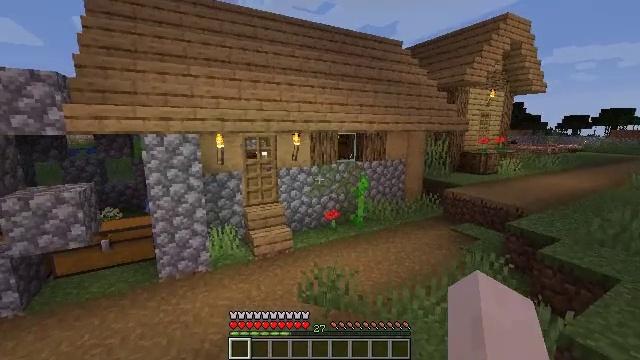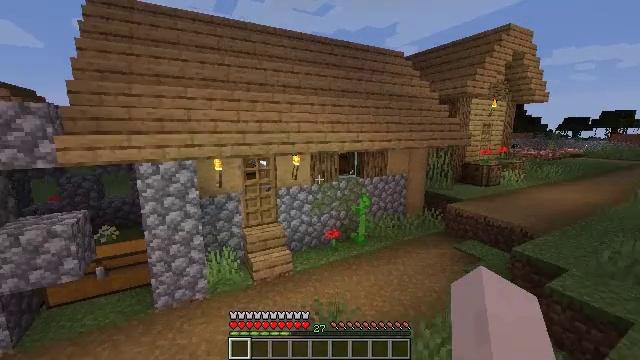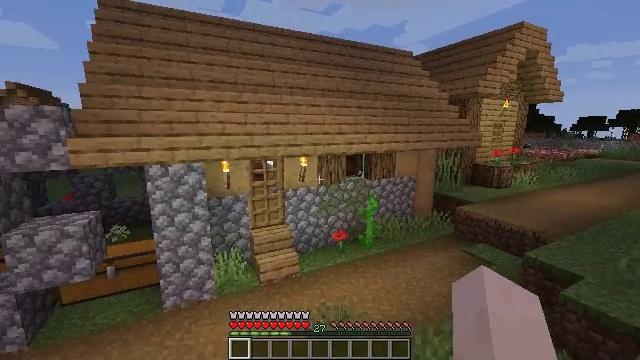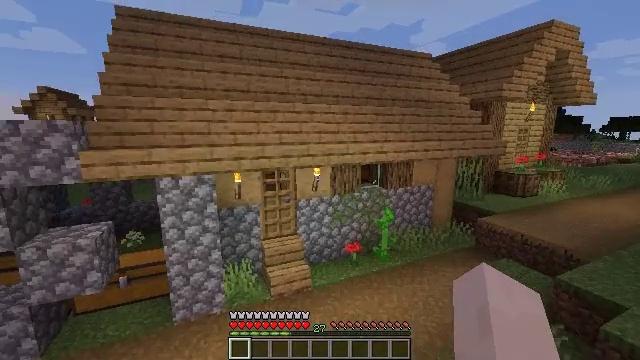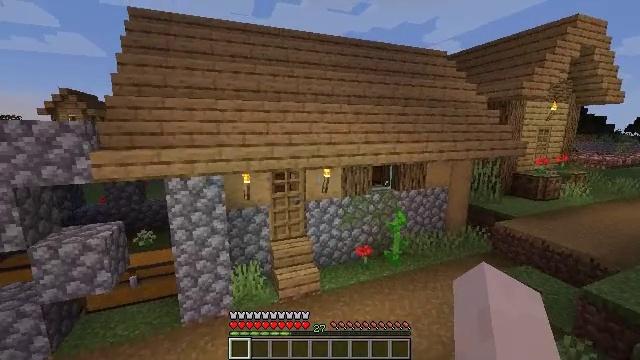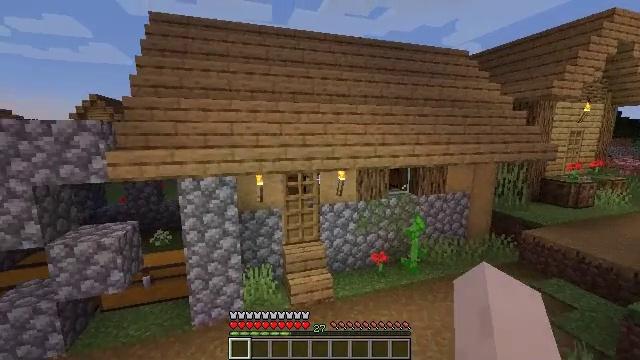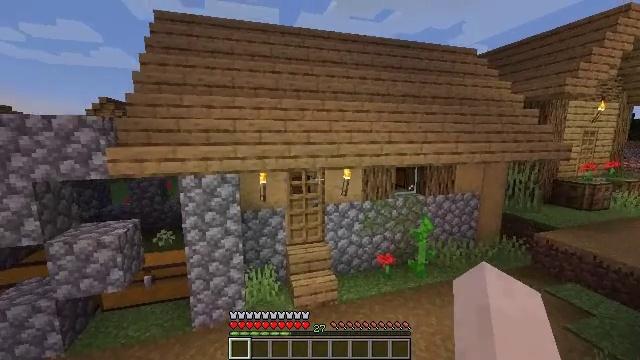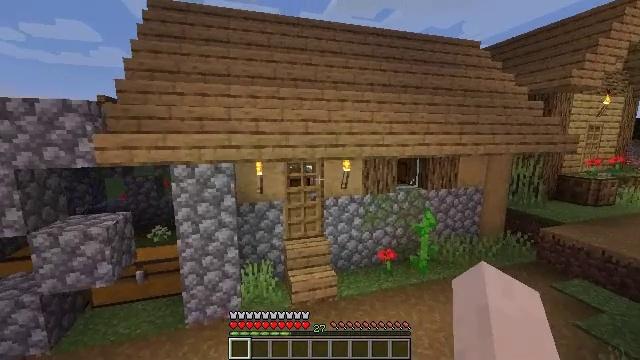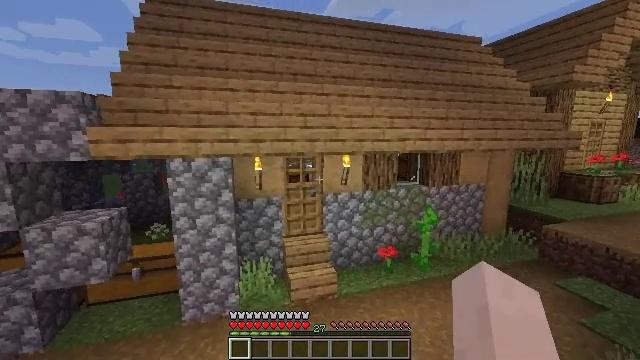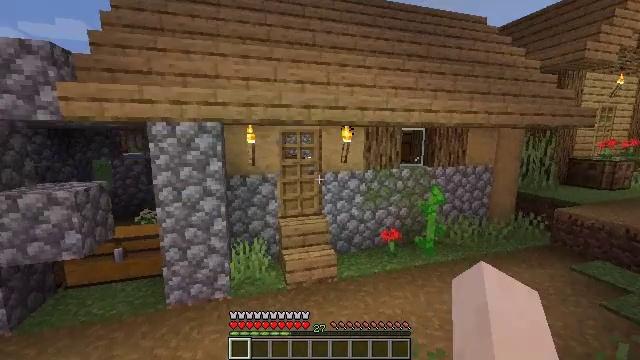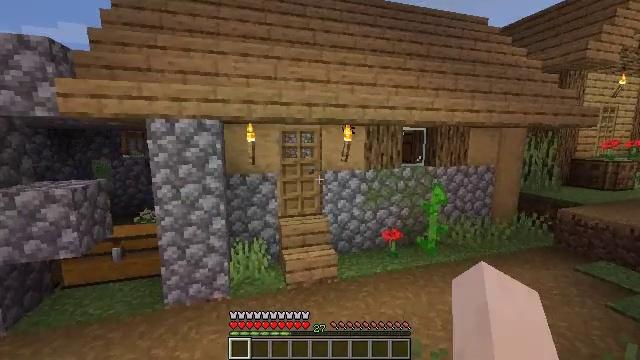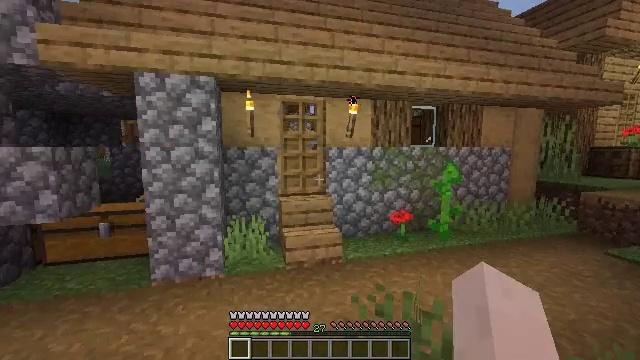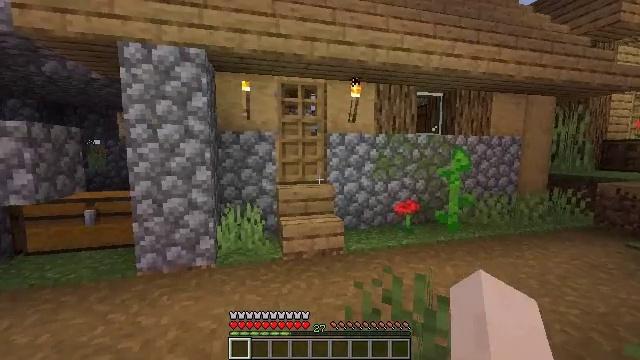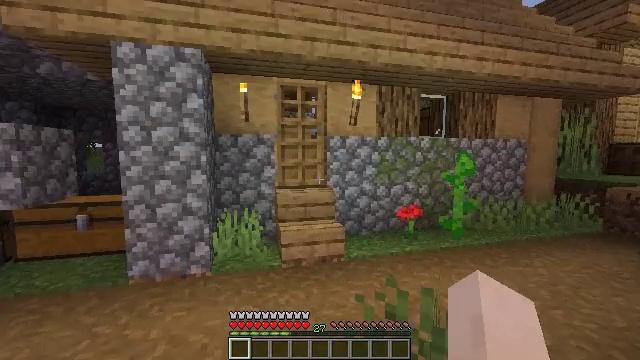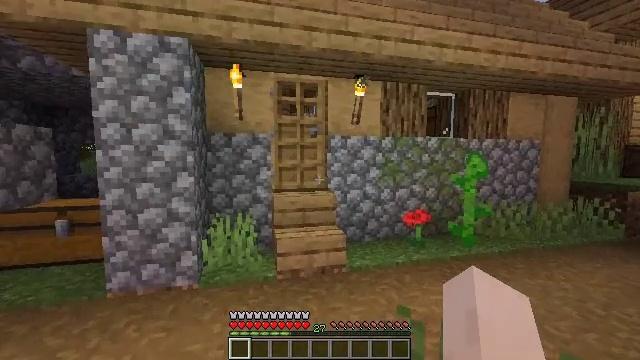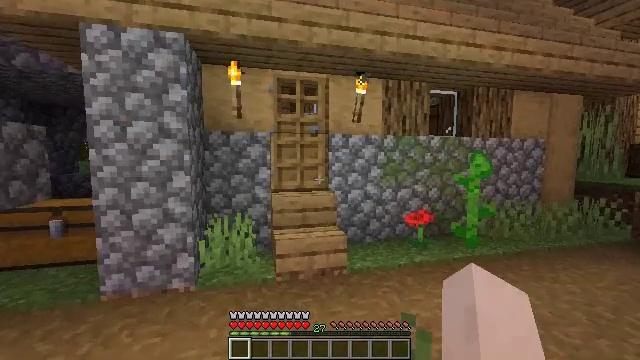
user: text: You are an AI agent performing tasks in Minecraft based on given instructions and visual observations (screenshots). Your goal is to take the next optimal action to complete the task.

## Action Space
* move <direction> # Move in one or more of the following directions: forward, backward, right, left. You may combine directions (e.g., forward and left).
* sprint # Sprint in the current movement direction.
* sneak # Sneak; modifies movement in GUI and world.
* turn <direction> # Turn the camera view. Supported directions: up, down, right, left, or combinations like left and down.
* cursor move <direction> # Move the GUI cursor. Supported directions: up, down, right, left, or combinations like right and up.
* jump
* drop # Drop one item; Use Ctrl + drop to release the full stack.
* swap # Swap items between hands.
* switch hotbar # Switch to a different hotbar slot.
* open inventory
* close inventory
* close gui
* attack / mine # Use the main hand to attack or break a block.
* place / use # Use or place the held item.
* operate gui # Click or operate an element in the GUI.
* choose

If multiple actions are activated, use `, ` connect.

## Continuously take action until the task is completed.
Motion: motion action
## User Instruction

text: Remove the white bed from its place.
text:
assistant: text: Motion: move forward, jump
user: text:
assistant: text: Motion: move forward, turn left, jump
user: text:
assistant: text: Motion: move forward, turn left
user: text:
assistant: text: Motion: move forward, turn left
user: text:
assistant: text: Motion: move forward, turn left
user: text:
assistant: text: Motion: move forward, turn left
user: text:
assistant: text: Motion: move forward
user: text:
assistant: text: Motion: move forward
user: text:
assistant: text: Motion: move forward
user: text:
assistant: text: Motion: move forward
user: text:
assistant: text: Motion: move forward, turn left and up
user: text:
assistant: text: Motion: move forward
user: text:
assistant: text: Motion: move forward
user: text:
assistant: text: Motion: move forward
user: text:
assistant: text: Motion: move forward
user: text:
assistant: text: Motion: move forward
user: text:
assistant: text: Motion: move forward
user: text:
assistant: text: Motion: move forward
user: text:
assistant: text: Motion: move forward
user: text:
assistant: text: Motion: move forward, use / place
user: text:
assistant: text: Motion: move forward, use / place
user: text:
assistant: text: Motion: move forward, use / place
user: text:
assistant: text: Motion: move forward, use / place
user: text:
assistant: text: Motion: move forward
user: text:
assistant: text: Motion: move forward
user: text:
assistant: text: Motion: move forward, turn left, jump
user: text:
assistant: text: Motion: move forward, turn left and down, jump
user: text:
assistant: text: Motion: move forward, turn left and down, jump
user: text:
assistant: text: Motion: move forward, turn left and down, jump
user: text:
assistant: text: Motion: move forward, turn left and down